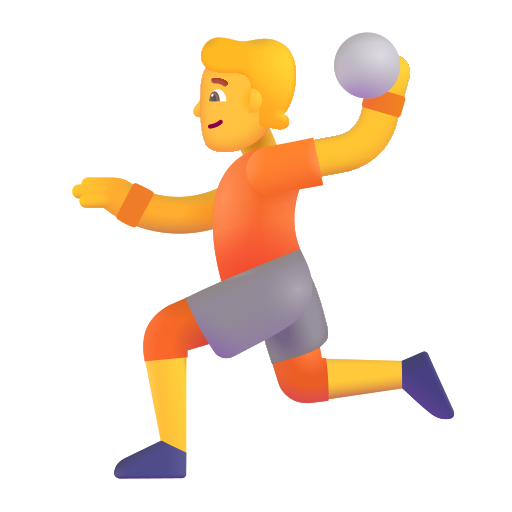
person playing handball color default